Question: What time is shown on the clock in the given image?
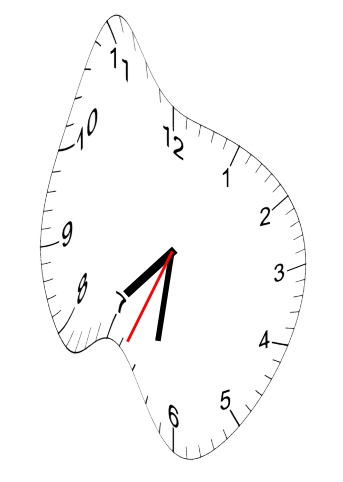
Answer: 07:31:34